Field crop: tomato
Growth stage: 1
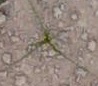
Species: cyperus